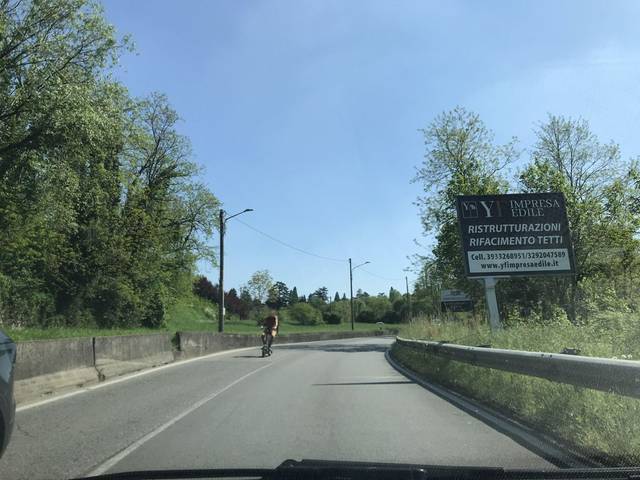
Region: Italy
Coordinates: 45.799, 8.875